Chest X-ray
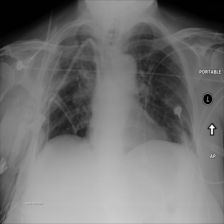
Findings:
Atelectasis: negative
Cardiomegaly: negative
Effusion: negative
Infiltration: positive
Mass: negative
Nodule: negative
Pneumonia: negative
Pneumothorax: positive
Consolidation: negative
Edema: negative
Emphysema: negative
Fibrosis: negative
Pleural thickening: negative
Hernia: negative